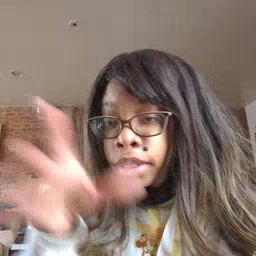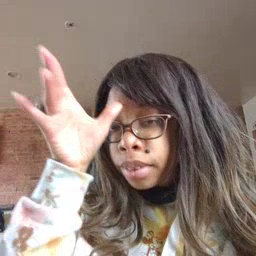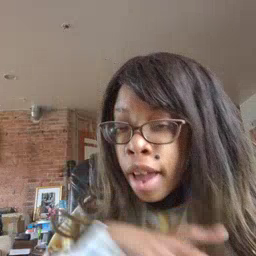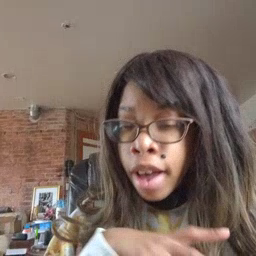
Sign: man